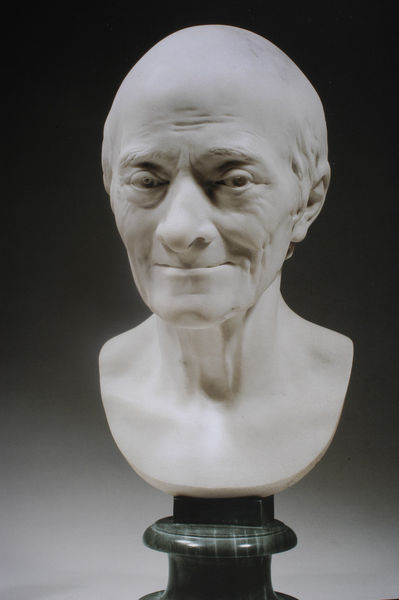
Titel: Voltaire
Künstler: Jean-Antoine Houdon
Standort: Angers
Institution: Musée des Beaux-Arts
Schlagwörter: dunkel, fuß, kopf, mann, schatten, weiß, grün, brust, grau, hell, hintergrund, licht, marmor, mund, nase, ohr, profil, schwarz, stirn, blick, alt, augen, falten, gesicht, sockel, stein, bildnis, hals, herr, portrait, porträt, haare, augenbrauen, kinn, lippen, ohren, skulptur, lächeln, wangen, alter mann, kahl, ausdruck, dichter, brauen, büste, glatze, gestreift, plastik, foto, fotografie, lachen, alter, antike, greis, mundwinkel, verkniffen, stirnfalten, heiter, rom, grinsen, photo, zähne, meliert, sandstein, gelassen, freundlich, gips, fotographie, alabaster, klassisch, franzose, sehne, bildhauer, tonsur, ebenmäßig, voltair, voltaire, houdon, hare, msnn, große nase, kahlkopf, scokel, marmaor, gebändert, cicero, stoisch, kofp, allabaster, schadow?, msrmor, glkatze